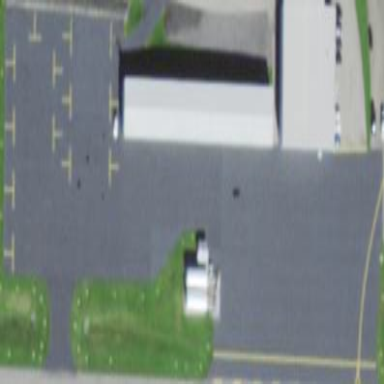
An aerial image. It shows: Apron at the airport.